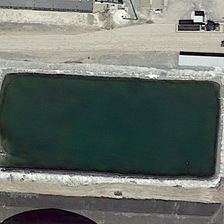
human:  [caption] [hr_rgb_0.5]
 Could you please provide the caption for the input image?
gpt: a road is near a rectangular pond .

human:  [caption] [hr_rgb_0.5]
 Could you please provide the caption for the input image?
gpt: a road is near a rectangular pond .

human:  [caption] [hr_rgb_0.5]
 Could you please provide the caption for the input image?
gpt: a road is near a rectangular pond .

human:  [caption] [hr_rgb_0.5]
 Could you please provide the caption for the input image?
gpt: a road is near a rectangular pond .

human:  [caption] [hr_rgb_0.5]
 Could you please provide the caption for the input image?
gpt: a road is near a rectangular pond .